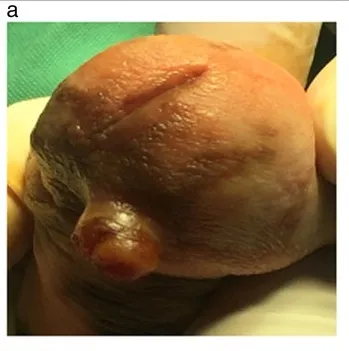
A; Clinical picture of penile ulcerative nodule on glans penis.
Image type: medical_photograph (other_medical_photograph)